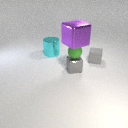
small gray metal cube below small green rubber sphere